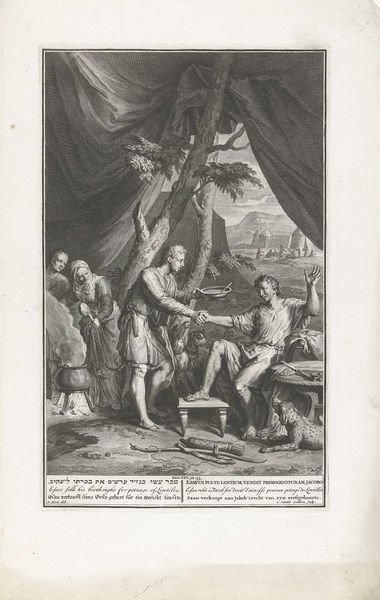
Titel: Esau verkoopt zijn eerstgeboorterecht aan Jakob
Künstler: Gilliam van der Gouwen
Standort: Amsterdam
Institution: Rijksmuseum
Schlagwörter: baum, gemälde, frau, männer, tisch, hund, schale, bogen, ziehen, löffel, bögen, buch, fuss, druck, text, kochen, kupferstich, köcher, helfen, schlachtfeld, zelt, kessel, pott, händeschütteln, aufhelfen, begrüßen, handgeben, s, kochen+